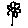
Label: flower